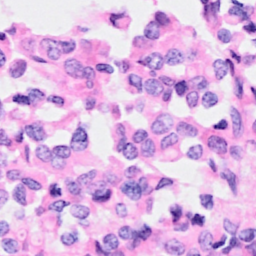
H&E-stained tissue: Breast